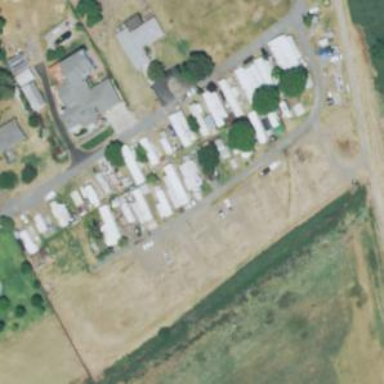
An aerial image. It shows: Residential area designated as trailer park.